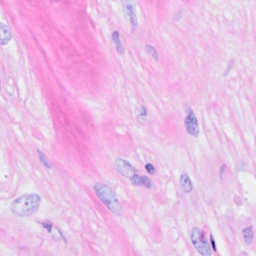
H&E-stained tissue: Breast